Aerial crown-view tile of a tropical tree (Barro Colorado Island, Panama), acquired 20240918:
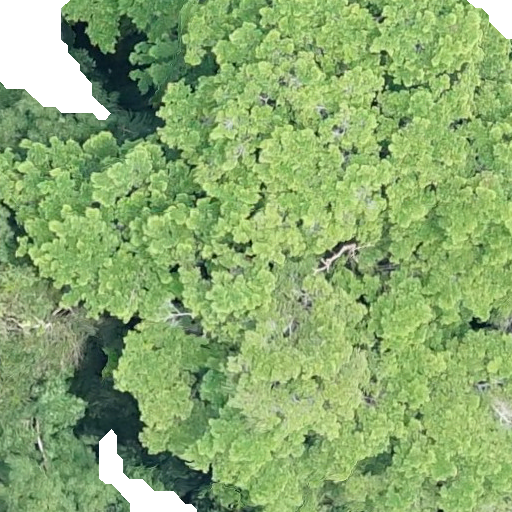
Species: Terminalia amazonia
GBIF accepted scientific name: Terminalia amazonica
Crown area: 610.872 m²